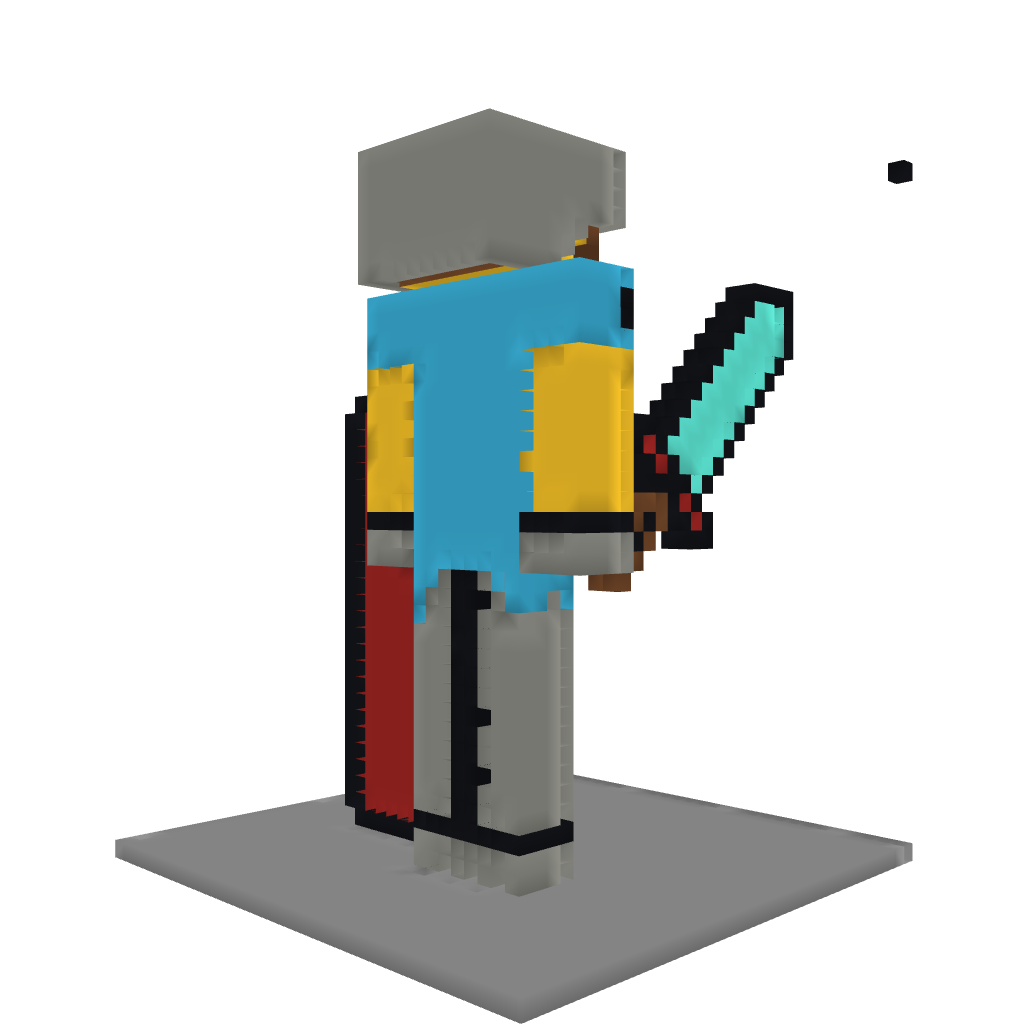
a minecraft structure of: Zwergenkönig